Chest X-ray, PA view. Patient: 55 years old, sex M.
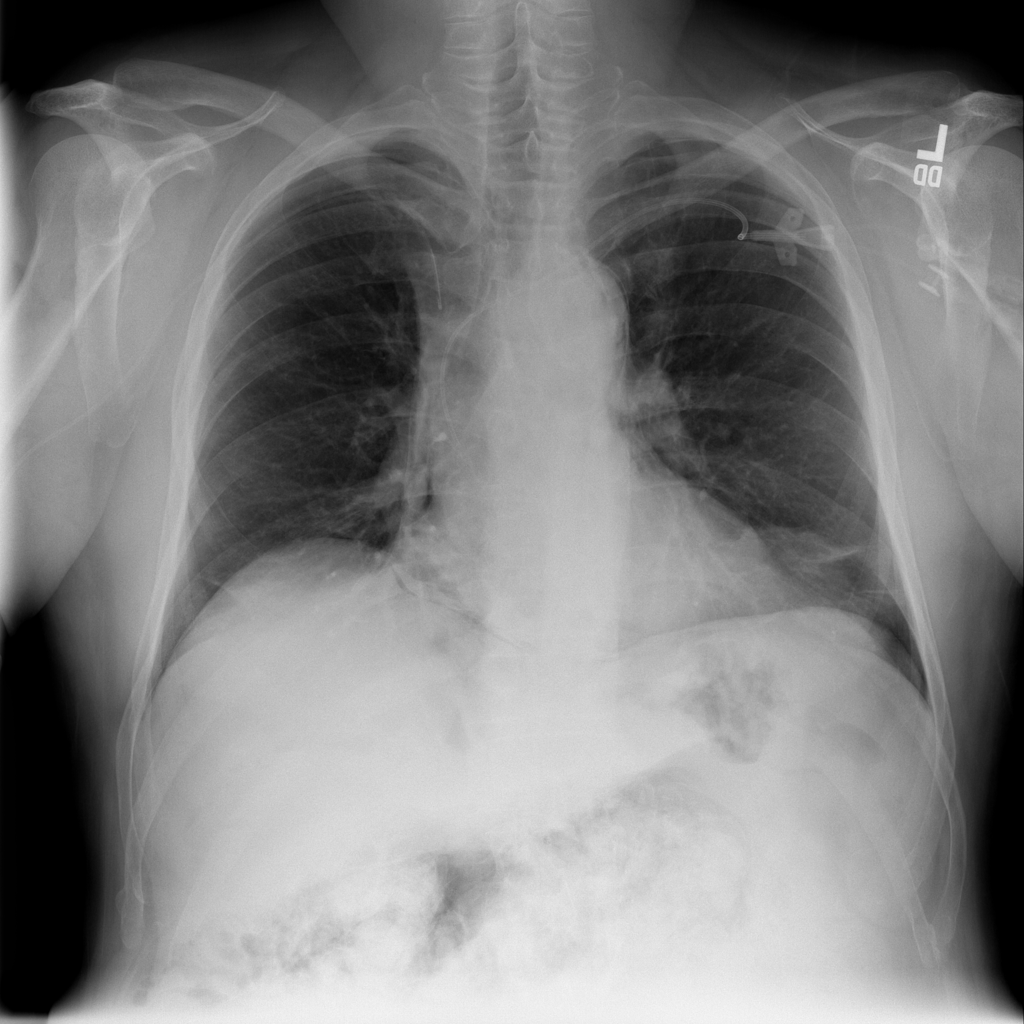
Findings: Atelectasis